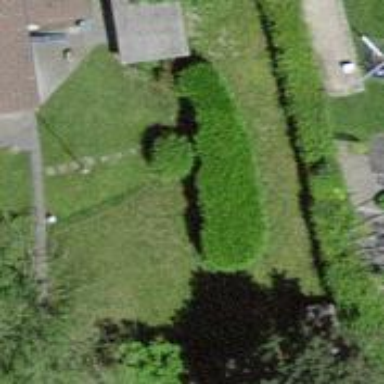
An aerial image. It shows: Hedge barrier.